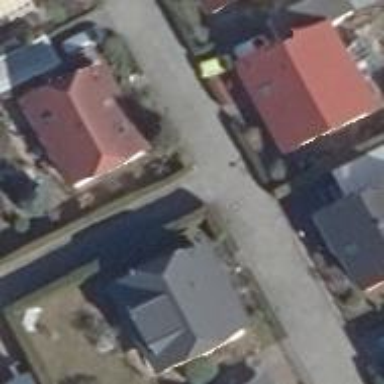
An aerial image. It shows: Living street.